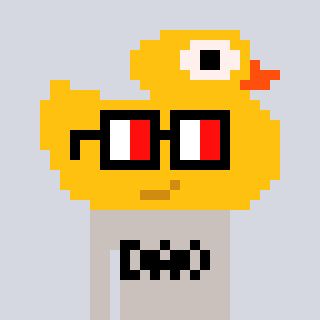
a pixel art character with square glasses with black frames and red eyes, a ducky-shaped head and a foggrey-colored body on a cool background